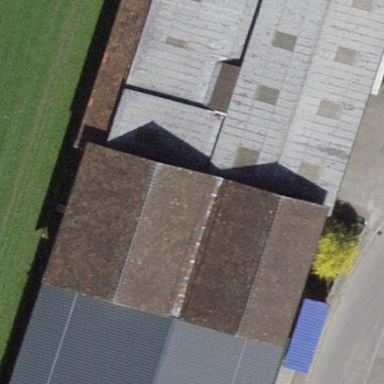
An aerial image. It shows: Industrial building.